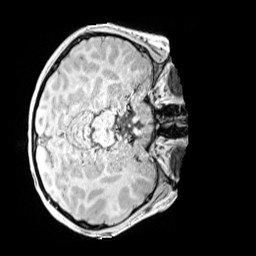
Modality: MP2RAGE
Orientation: axial
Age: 10
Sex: male
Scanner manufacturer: siemens
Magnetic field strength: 3 T
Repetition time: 4 s
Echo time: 0.00299 s